Field crop: maize
Growth stage: 1
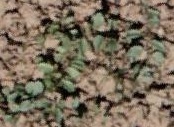
Species: convolvulus